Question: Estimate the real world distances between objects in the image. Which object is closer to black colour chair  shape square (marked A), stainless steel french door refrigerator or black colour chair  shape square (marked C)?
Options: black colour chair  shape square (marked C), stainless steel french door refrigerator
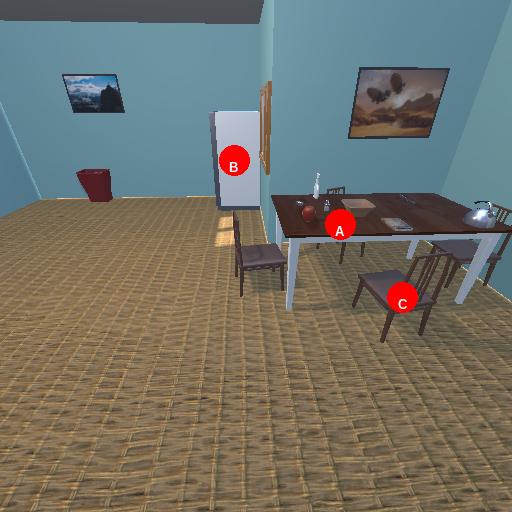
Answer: black colour chair  shape square (marked C)